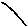
Label: line